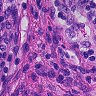
Metastatic tissue present: no